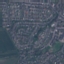
Land use / land cover: Residential